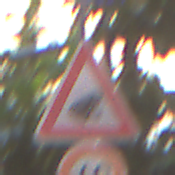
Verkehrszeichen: AmphibienwanderungLinks
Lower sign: Geschwindigkeit60
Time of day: MorningAfternoon
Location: Outdoor (Urban)
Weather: Clear
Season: NotSpecified
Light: Natural